Question: There is a related question <URL>, yet there is no answer.
According to GitHub API, once Pull Request was merged, it triggers the 'pull_request' event with 'action: closed'. The event is <URL> fields.
There is also <URL>.
Pull request is clearly associated with the merge commit somehow, as commit SHA is shown on pull request page:

Is there some way to get programmatically SHA of the commit by which pull request was merged to the base, knowing the pull request ID?
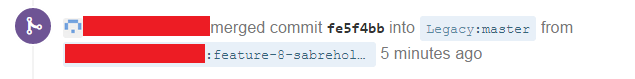
Answer: All pull requests are also issues. So you can fetch the <URL> for any Pull Request. With that, there will be a 'commit_id'. If that attribute is present with a 'merged' attribute then that should be the SHA of the merge commit.